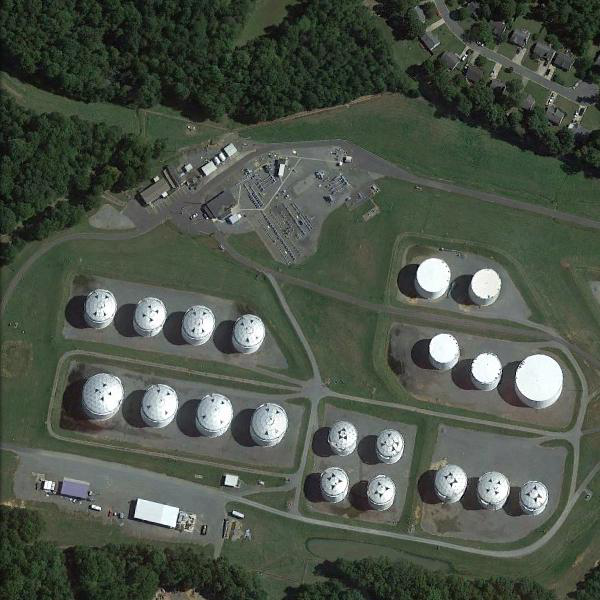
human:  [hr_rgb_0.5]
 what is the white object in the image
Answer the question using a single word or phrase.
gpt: storage tank